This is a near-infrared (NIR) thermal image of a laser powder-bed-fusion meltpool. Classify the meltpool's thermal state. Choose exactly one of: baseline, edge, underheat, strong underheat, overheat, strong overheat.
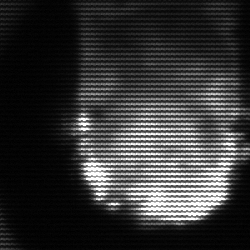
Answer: baseline